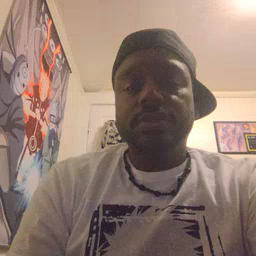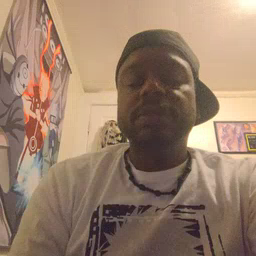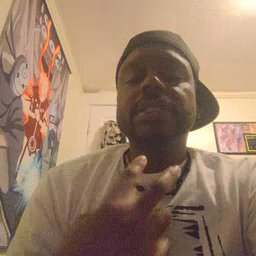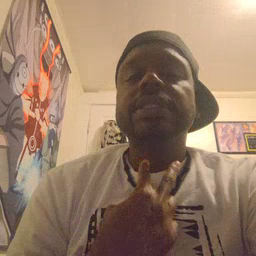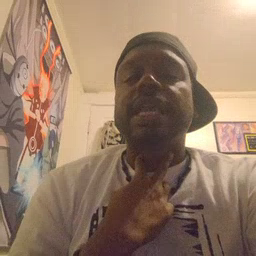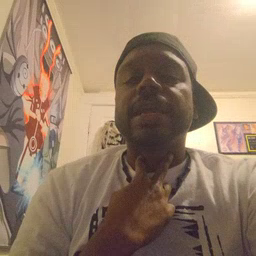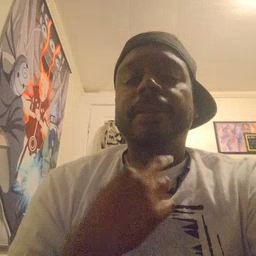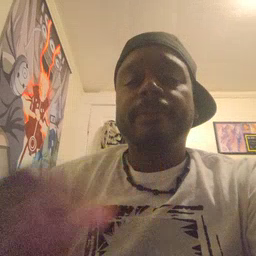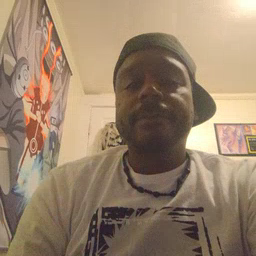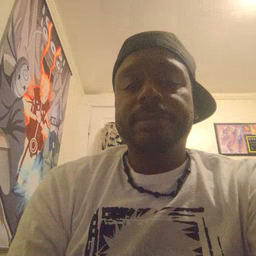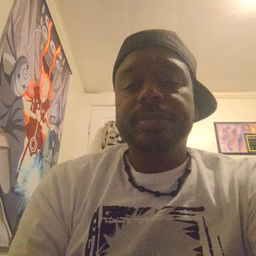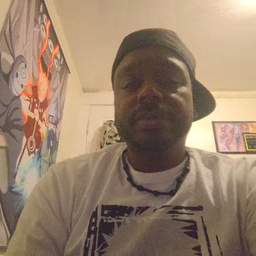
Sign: stuck